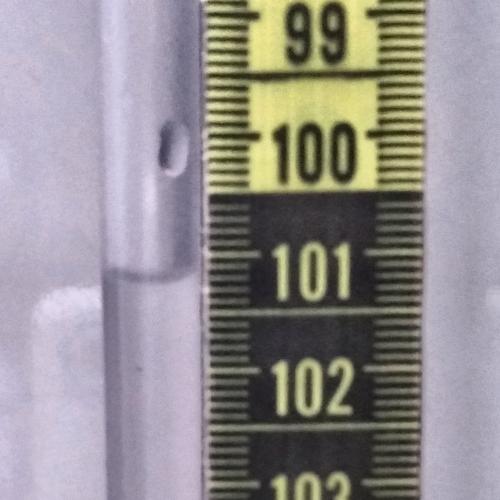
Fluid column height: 101.2 cm